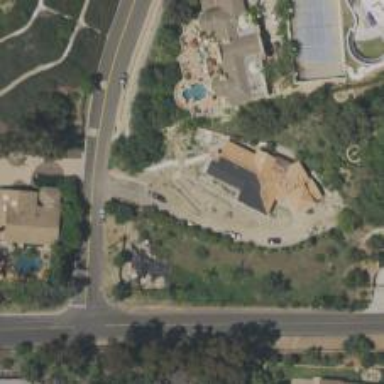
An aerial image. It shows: Driveway leading to service road.